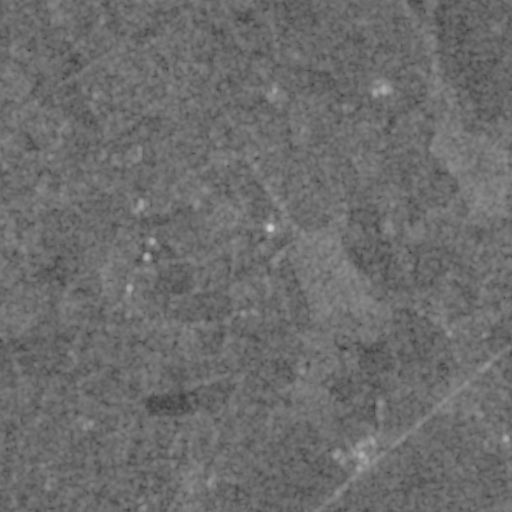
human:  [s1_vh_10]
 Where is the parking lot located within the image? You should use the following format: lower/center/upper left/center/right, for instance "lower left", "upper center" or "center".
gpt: The parking lot is located in the center left of the image.
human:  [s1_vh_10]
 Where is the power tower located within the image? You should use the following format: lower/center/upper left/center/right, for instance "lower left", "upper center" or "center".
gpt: The power tower is located in the center left of the image.
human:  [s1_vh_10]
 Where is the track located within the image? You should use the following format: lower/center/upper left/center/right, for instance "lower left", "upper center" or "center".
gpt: The track is located in the upper center of the image.
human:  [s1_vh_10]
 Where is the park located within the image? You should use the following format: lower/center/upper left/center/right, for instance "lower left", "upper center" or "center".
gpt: There is no park in the image.

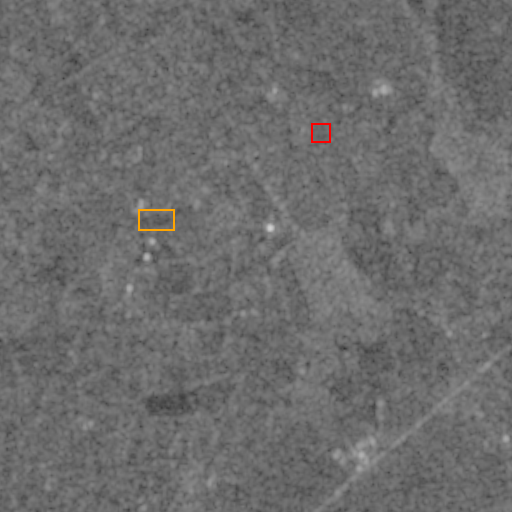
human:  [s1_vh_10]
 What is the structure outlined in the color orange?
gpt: The structure outlined in orange is a park.
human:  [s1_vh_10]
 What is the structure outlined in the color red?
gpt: The structure outlined in red is a track.
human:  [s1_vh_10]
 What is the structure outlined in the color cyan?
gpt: There is no cyan outline.